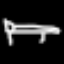
Label: bed